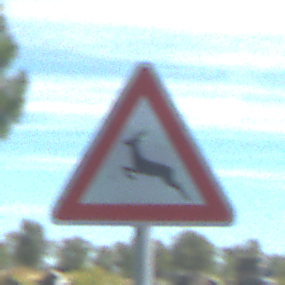
Verkehrszeichen: WildwechselRechts
Umgebung: Outdoor, Special
Tageszeit: Midday
Wetter: PartlyCloudy
Licht: Natural
Jahreszeit: NotSpecified
Kontrast: HighContrast